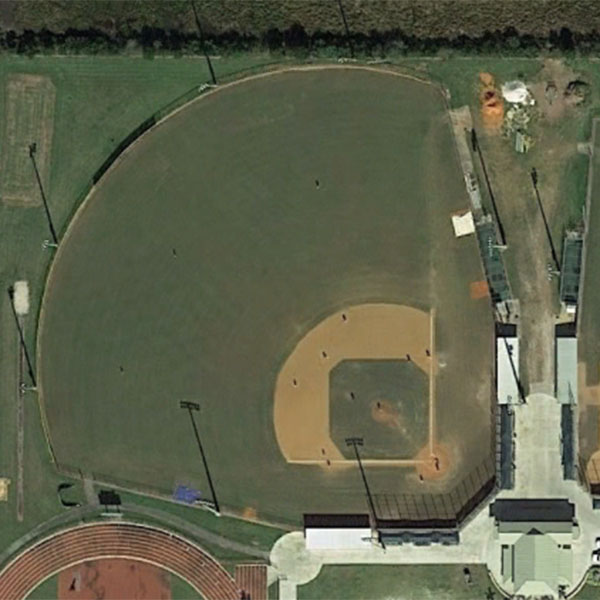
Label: BaseballField